Question: My drawer layout:
'''
<android.support.v4.widget.DrawerLayout
xmlns:android="http://schemas.android.com/apk/res/android"
android:id="@+id/drawer_layout"
android:layout_width="match_parent"
android:layout_height="match_parent"
>
<!-- The main content view -->
<FrameLayout
android:id="@+id/content_frame"
android:layout_width="match_parent"
android:layout_height="match_parent"
/>
<!-- The navigation drawer -->
<ListView
android:id="@android:id/list"
android:layout_width="match_parent"
android:layout_height="wrap_content"
android:layout_gravity="start"
android:divider="@android:color/darker_gray"
android:dividerHeight="0.1dp"
android:listSelector="@drawable/drawer_list_selector"
/>
</android.support.v4.widget.DrawerLayout>
'''
My list row:
'''
<?xml version="1.0" encoding="utf-8"?>
<LinearLayout xmlns:android="http://schemas.android.com/apk/res/android"
android:layout_width="wrap_content"
android:layout_height="wrap_content"
android:orientation="horizontal">
<ImageView
android:id="@+id/drawer_list_item_image"
android:contentDescription="Menu item image"
android:layout_width="match_parent"
android:layout_height="match_parent"
android:layout_marginLeft="5dp"
android:layout_marginRight="20dp"
android:layout_gravity="center_vertical"
/>
<TextView
android:id="@+id/drawer_list_item"
android:layout_width="match_parent"
android:layout_height="48dp"
android:gravity="center_vertical"
android:textColor="@android:color/black"
/>
</LinearLayout>
'''
Then the getView method in my custom adapter:
'''
@Override
public View getView(int position, View convertView, ViewGroup parent) {
View drawerRow = inflater.inflate(R.layout.drawer_row, parent, false);
TextView drawerRowText = (TextView) drawerRow
.findViewById(R.id.drawer_list_item);
ImageView drawerRowImage = (ImageView) drawerRow
.findViewById(R.id.drawer_list_item_image);
drawerRowText.setText(drawerRowTextValues[position]);
switch (position) {
case 0:
drawerRowImage.setImageResource(R.drawable.content_new_dark);
break;
case 1:
drawerRowImage.setImageResource(R.drawable.location_web_site_dark);
break;
case 2:
drawerRowImage.setImageResource(R.drawable.action_settings_dark);
break;
}
drawerRow.setOnClickListener(new OnClickListener() {
@Override
public void onClick(View v) {
System.out.println("drawer list item clicked...");
}
});
return drawerRow;
}
'''
I can verify that the event is fired just can't see the list item colour changing(flashing) on click as opposed to when using ArrayAdapter for example.
Any ideas folks?
OK, I got almost the desired behaviour by adding a listSelector as follows:
'''
<?xml version="1.0" encoding="utf-8"?>
<selector xmlns:android="http://schemas.android.com/apk/res/android">
<!-- pressed state. -->
<item android:drawable="@color/list_row_pressed_bg"
android:state_pressed="true"/>
</selector>
'''
... adding that listSelector to my listView above with the following line:
'''
android:listSelector="@drawable/drawer_list_selector"
'''
My only problem now is that the pressed-state color doesn't fill in the whole item row in the list:

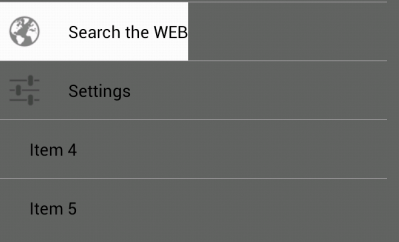
Answer: Change your LinearLayout's width to fill the row like this:
'''
<LinearLayout xmlns:android="http://schemas.android.com/apk/res/android"
android:layout_width="match_parent"
android:layout_height="wrap_content"
android:orientation="horizontal">
...
'''